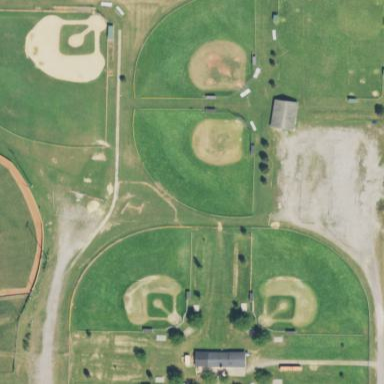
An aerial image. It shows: Baseball pitch for leisure land activities.